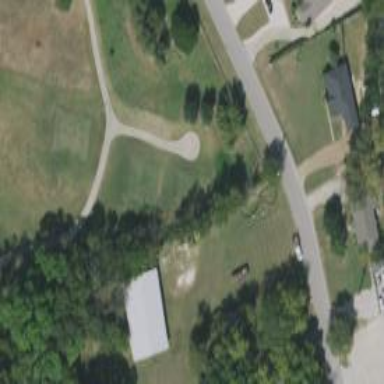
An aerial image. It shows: Path designated for golf carts.